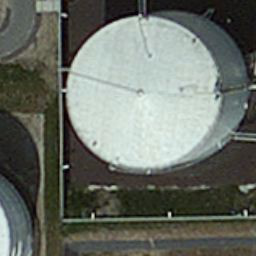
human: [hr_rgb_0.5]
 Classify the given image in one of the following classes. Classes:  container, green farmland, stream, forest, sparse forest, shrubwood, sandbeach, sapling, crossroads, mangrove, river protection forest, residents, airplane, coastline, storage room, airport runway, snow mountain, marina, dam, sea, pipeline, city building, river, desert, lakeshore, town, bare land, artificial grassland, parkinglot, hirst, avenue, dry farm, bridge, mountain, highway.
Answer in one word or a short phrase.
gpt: storage room